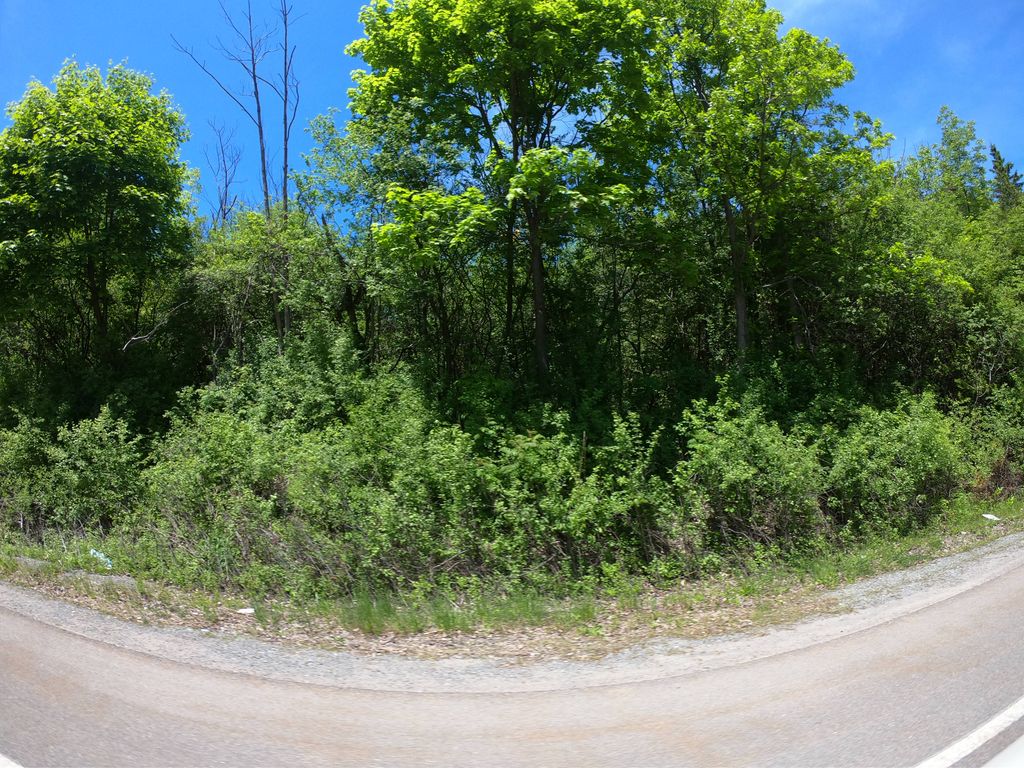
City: ottawa-gatineau